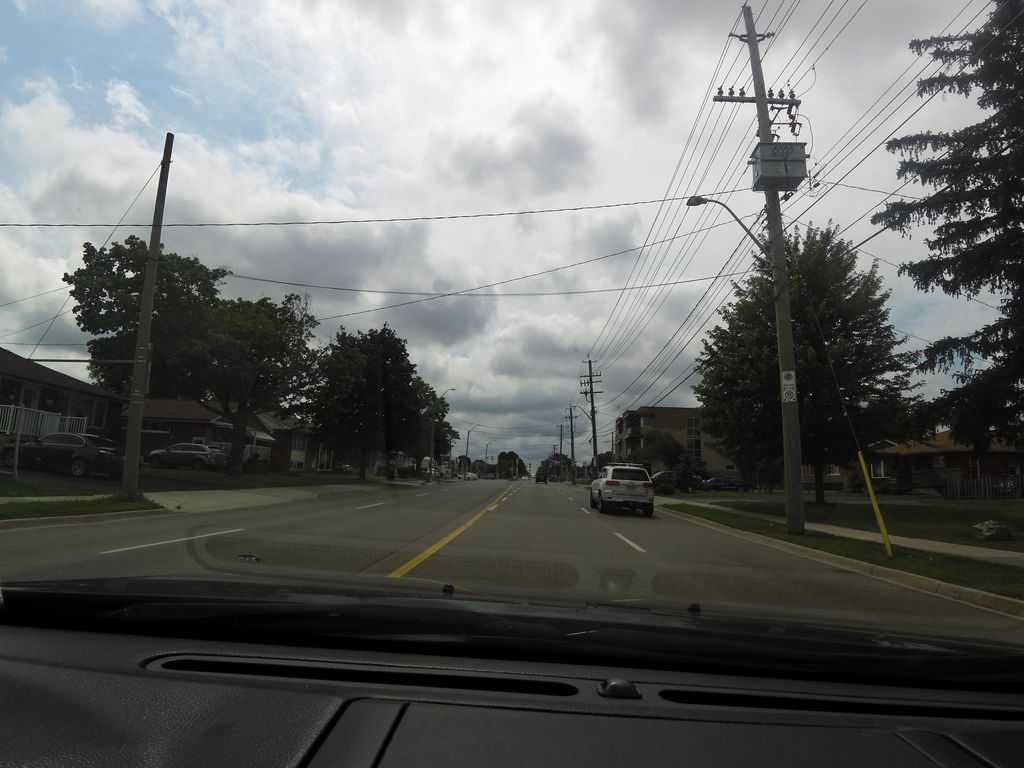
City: hamilton